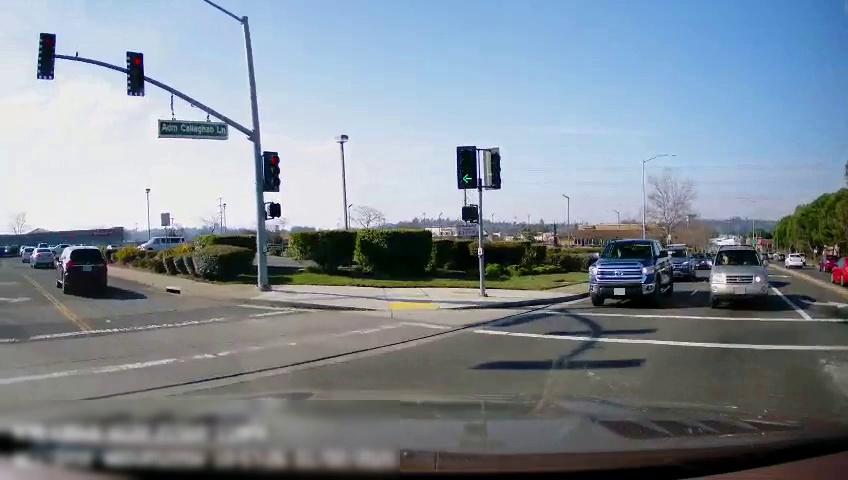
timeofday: Day
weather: Sunny
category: Drivable Space
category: Vehicles | Car
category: Vehicles | Car
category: Vehicles | Car
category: Vehicles | Car
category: Vehicles | SUV
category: Vehicles | Car
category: Vehicles | Truck
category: Vehicles | SUV
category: Vehicles | SUV
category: Lanes | Opposite Lane
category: Lanes | Current Lane
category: Lanes | Opposite Lane
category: Traffic | Signs
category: Traffic | Signs
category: Traffic | Lights
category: Traffic | Lights
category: Traffic | Lights
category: Traffic | Lights
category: Traffic | Lights